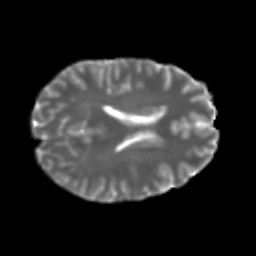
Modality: T2w
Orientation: axial
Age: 32
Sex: male
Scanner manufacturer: ge
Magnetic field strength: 3 T
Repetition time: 7.8 s
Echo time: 0.0606 s